Question: I am trying to create 'sprites' for my application using open id selectorAPI.
They have a <URL> which take help from Image magic to create sprite image.
I have followed there instructions and trying to run JS file using this command
'''
wscript generate-sprite.js
'''

But I am getting following error.Can any one help me to understand issue?
Some part of JS file
## JS file
'''
var imagemagick = 'C:/Program Files/ImageMagick-6.6.5-Q16/';
var locale = 'en';
if (WScript.Arguments.length == 0) {
// assuming english locale
} else {
locale = WScript.Arguments(0);
}
var fso = new ActiveXObject('Scripting.FileSystemObject');
var s;
var f = fso.OpenTextFile('js/openid-' + locale + '.js');
try {
s = f.ReadAll();
} finally {
f.Close();
}
var openid = {};
eval(s);
eval is on line35 in that script
'''
## openid-en.js
'''
/*
Simple OpenID Plugin
http://code.google.com/p/openid-selector/
This code is licensed under the New BSD License.
*/
var providers_large = {
BD : {
name: 'BD',
url: "BD"
},
GOOGLE : {
name : 'Google',
url : 'GOOGLE'
},
FACEBOOK : {
name: 'Facebook',
url: "FACEBOOK"
},
MSN : {
name: 'MSN',
url: "MSN"
}
var providers_small = {
livejournal : {
name : 'LiveJournal',
label : 'Enter your Livejournal username.',
url : 'http://{username}.livejournal.com/'
},
/* flickr: {
name: 'Flickr',
label: 'Enter your Flickr username.',
url: 'http://flickr.com/{username}/'
}, */
/* technorati: {
name: 'Technorati',
label: 'Enter your Technorati username.',
url: 'http://technorati.com/people/technorati/{username}/'
}, */
wordpress : {
name : 'Wordpress',
label : 'Enter your Wordpress.com username.',
url : 'http://{username}.wordpress.com/'
},
blogger : {
name : 'Blogger',
label : 'Your Blogger account',
url : 'http://{username}.blogspot.com/'
},
verisign : {
name : 'Verisign',
label : 'Your Verisign username',
url : 'http://{username}.pip.verisignlabs.com/'
},
/* vidoop: {
name: 'Vidoop',
label: 'Your Vidoop username',
url: 'http://{username}.myvidoop.com/'
}, */
/* launchpad: {
name: 'Launchpad',
label: 'Your Launchpad username',
url: 'https://launchpad.net/~{username}'
}, */
claimid : {
name : 'ClaimID',
label : 'Your ClaimID username',
url : 'http://claimid.com/{username}'
},
clickpass : {
name : 'ClickPass',
label : 'Enter your ClickPass username',
url : 'http://clickpass.com/public/{username}'
},
google_profile : {
name : 'Google Profile',
label : 'Enter your Google Profile username',
url : 'http://www.google.com/profiles/{username}'
}
};
openid.locale = 'en';
openid.sprite = 'en'; // reused in german& japan localization
openid.demo_text = 'In client demo mode. Normally would have submitted OpenID:';
openid.signin_text = 'Sign-In';
openid.image_title = 'log in with {provider}';
'''
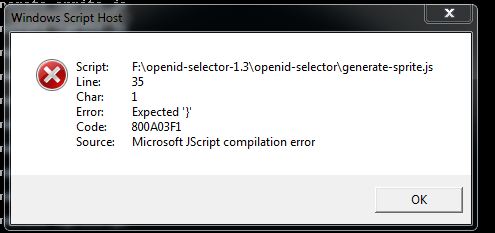
Answer: There is apparently a closing bracket missing in 'js/openid-en.js':
'''
var providers_large = {
BD : {
name: 'BD',
url: "BD"
},
GOOGLE : {
name : 'Google',
url : 'GOOGLE'
},
FACEBOOK : {
name: 'Facebook',
url: "FACEBOOK"
},
MSN : {
name: 'MSN',
url: "MSN"
}
// There should be a closing bracket here!
'''